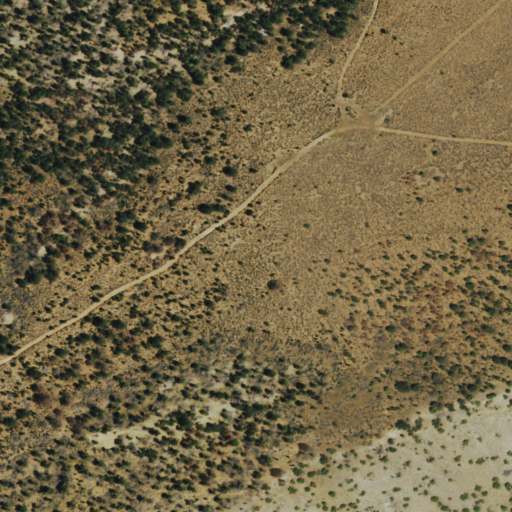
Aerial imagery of plain(s) in Colorado named Tatum Park containing shrub and evergreen forest